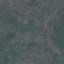
Land use / land cover: HerbaceousVegetation